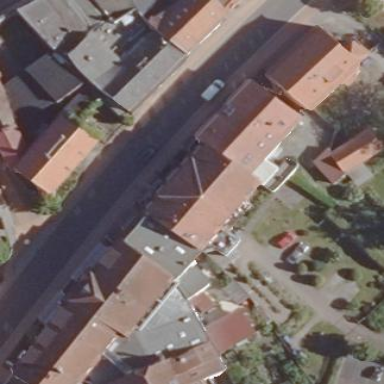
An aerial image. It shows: Part of building is shown in the image.